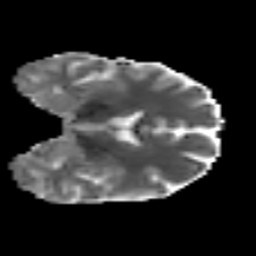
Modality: MD
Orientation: coronal
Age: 36
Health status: ill
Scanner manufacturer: philips
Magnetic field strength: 3 T
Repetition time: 9 s
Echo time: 0.127 s